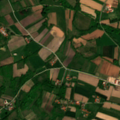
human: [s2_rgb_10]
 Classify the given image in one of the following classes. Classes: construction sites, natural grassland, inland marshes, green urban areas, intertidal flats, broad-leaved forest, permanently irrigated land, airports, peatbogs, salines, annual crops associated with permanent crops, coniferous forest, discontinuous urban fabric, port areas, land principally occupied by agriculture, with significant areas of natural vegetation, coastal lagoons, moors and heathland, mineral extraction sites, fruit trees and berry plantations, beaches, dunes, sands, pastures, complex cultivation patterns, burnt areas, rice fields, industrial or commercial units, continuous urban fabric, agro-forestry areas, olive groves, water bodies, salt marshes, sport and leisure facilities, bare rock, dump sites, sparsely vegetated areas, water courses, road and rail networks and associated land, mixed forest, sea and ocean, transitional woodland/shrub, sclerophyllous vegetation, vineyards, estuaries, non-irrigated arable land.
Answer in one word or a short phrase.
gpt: complex cultivation patterns, land principally occupied by agriculture, with significant areas of natural vegetation